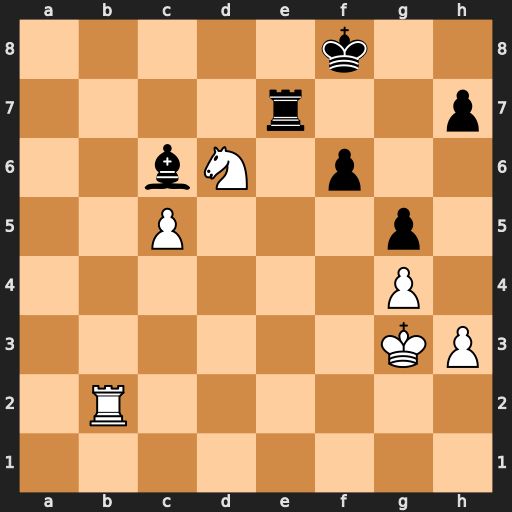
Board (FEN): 5k2/4r2p/2bN1p2/2P3p1/6P1/6KP/1R6/8
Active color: w
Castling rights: -
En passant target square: -
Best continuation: Rb8+ Kg7 Nf5+